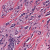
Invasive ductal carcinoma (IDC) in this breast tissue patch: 0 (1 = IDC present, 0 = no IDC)